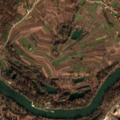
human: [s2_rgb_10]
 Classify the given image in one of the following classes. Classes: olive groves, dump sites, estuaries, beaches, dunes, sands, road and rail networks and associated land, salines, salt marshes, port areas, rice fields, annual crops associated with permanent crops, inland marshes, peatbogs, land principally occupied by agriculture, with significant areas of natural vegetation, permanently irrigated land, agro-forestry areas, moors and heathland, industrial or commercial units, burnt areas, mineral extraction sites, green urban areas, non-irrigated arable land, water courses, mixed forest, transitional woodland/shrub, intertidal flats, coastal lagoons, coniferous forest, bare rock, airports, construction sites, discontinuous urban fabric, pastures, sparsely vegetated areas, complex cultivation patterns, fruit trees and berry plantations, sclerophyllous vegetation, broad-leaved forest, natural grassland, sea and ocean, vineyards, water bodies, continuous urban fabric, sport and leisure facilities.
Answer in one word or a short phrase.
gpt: discontinuous urban fabric, mineral extraction sites, non-irrigated arable land, land principally occupied by agriculture, with significant areas of natural vegetation, transitional woodland/shrub, inland marshes, water courses